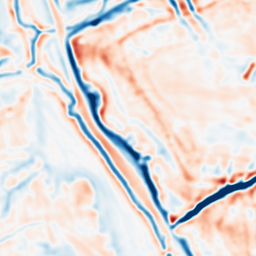
Category: multiscale
Decomposition family: dog
Decomposition parameters: sigma_low: 2
sigma_high: 5
Upsampling method: cubic_catmull_rom
Upsampling parameters: scale: 2
Upsampling scale: 2